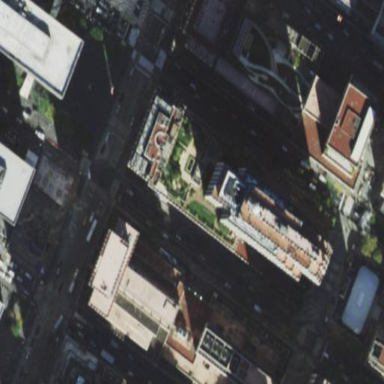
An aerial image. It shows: Building with green roof.